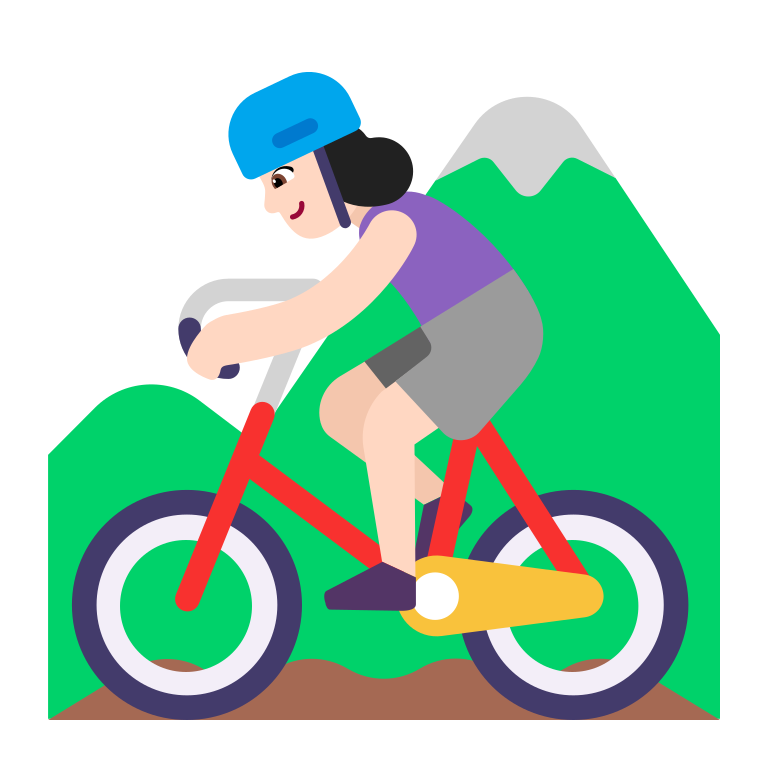
woman mountain biking flat light